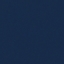
Land use / land cover class: SeaLake